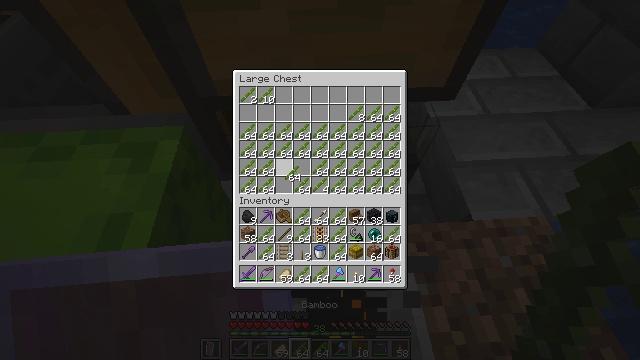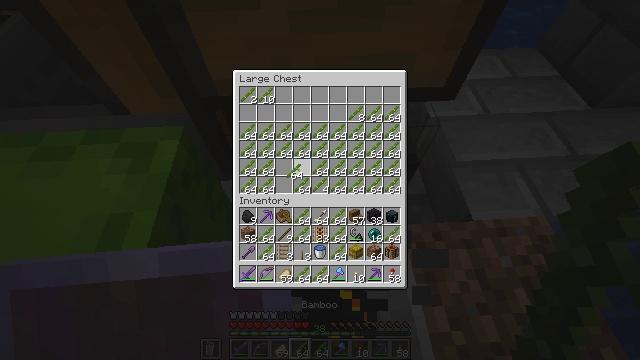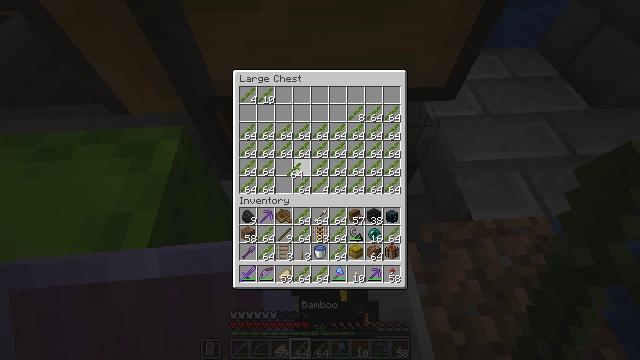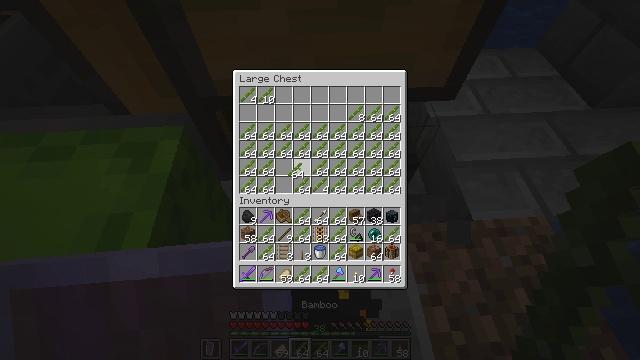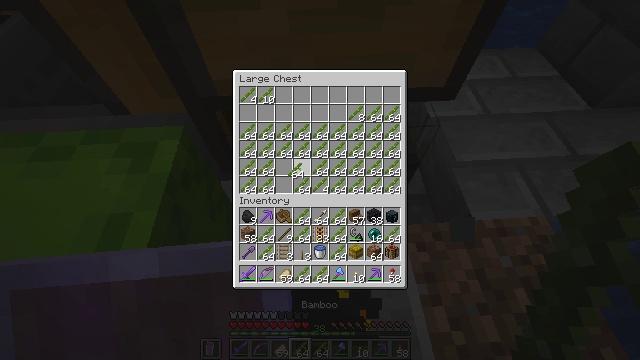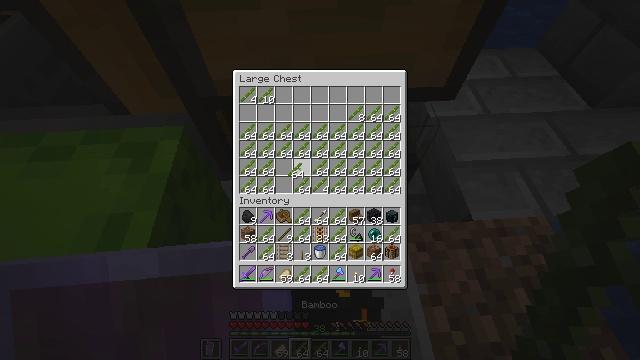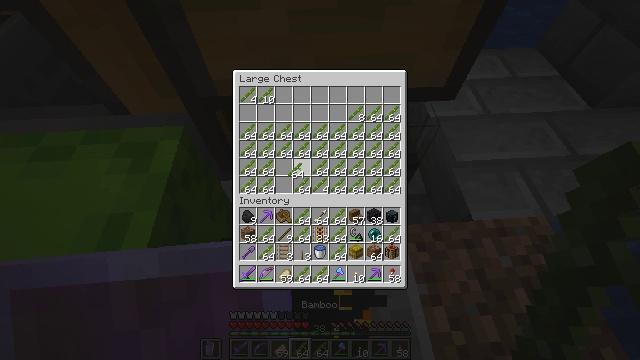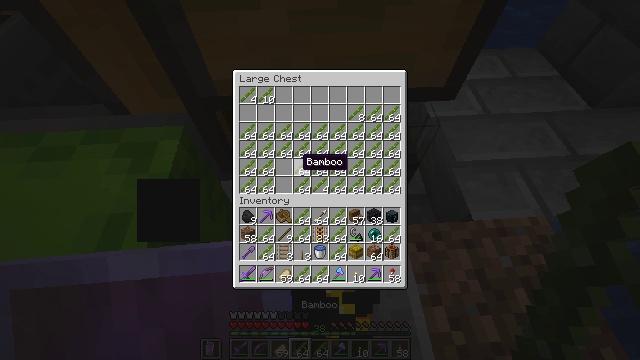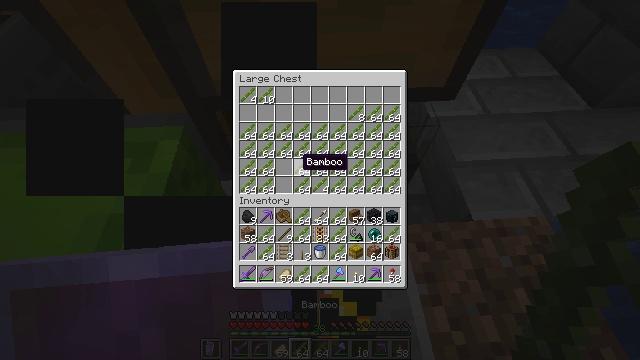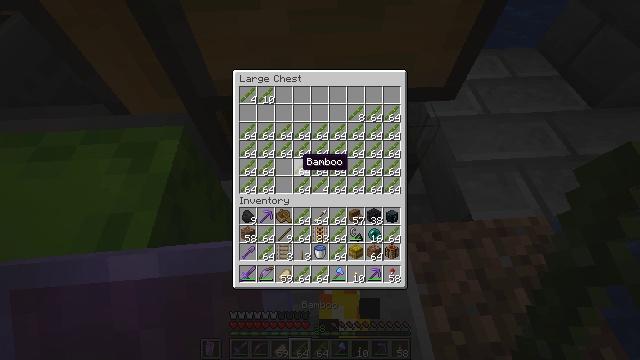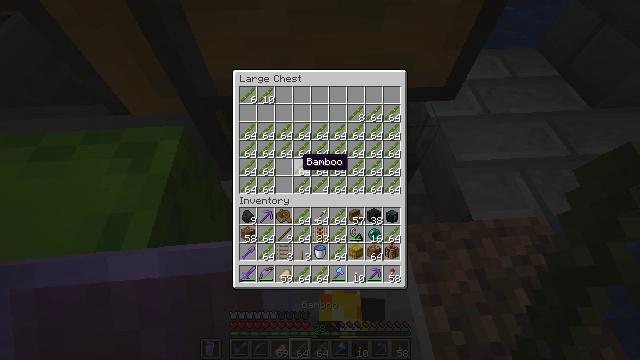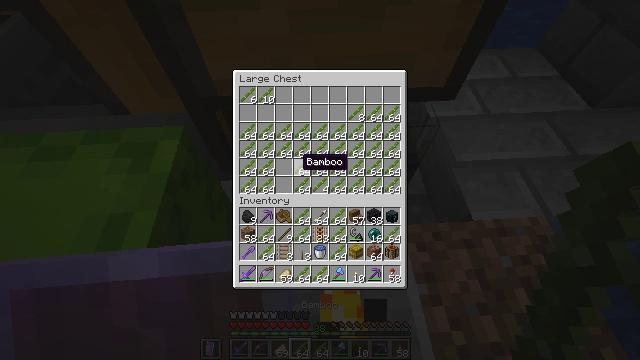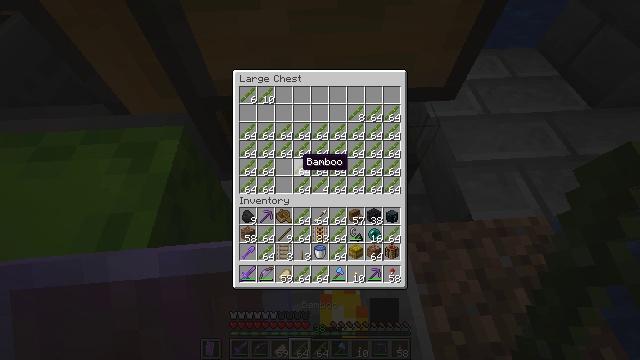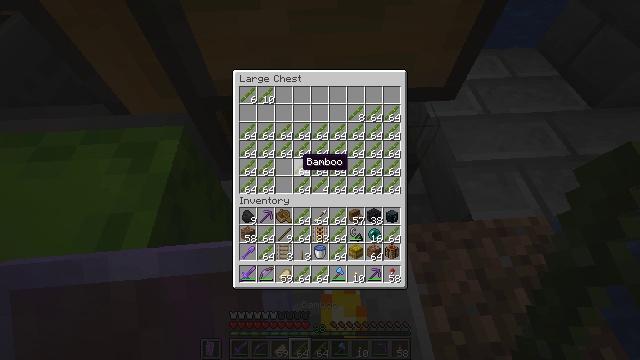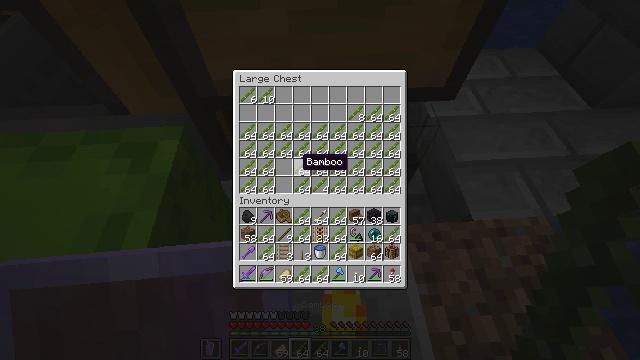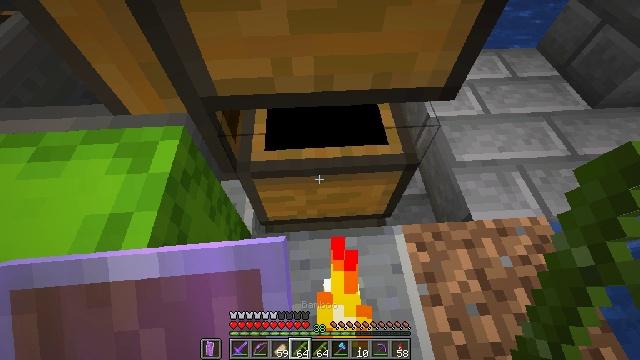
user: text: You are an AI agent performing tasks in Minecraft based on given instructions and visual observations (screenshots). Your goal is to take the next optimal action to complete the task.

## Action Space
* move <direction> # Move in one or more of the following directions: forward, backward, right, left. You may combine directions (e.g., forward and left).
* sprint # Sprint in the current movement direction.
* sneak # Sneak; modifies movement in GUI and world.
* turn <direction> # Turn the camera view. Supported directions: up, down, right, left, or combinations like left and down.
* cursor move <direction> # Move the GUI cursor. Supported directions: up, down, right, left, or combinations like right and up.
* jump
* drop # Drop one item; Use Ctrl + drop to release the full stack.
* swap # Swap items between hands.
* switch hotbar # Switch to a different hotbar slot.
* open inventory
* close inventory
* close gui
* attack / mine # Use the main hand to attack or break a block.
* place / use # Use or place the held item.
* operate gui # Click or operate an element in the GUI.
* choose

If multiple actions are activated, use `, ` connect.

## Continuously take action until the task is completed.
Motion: motion action
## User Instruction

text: Disassemble the lime shulker box by mining it.
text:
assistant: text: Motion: no_op
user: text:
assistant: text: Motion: no_op
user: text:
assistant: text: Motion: no_op
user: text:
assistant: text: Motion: attack / mine
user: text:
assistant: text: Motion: attack / mine
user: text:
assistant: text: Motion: attack / mine
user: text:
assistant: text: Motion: no_op
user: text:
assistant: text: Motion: no_op
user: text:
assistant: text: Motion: no_op
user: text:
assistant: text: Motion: no_op
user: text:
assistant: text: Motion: no_op
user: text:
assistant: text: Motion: no_op
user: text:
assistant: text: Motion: no_op
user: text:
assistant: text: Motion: no_op
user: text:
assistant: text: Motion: no_op
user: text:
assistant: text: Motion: no_op
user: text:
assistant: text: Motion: no_op
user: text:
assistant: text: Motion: turn left
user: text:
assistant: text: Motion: turn left
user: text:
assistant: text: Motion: turn left and down
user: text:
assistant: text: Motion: turn left and up
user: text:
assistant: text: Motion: no_op
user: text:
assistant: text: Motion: no_op
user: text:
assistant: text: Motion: no_op
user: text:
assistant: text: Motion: use / place
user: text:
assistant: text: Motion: use / place
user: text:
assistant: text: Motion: use / place
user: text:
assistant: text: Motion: no_op
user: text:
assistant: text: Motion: no_op
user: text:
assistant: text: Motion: no_op